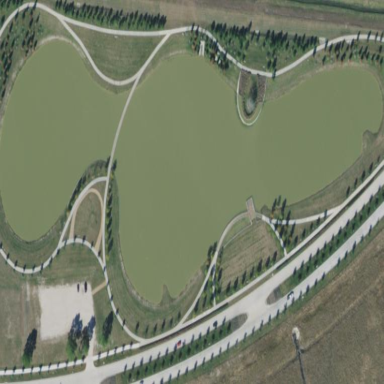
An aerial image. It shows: Park.